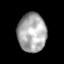
Tissue: lung
Cell type: Fibroblasts
Senescence score: 0.5468
Nuclear area (px): 1085
Mean DAPI intensity: 168.692